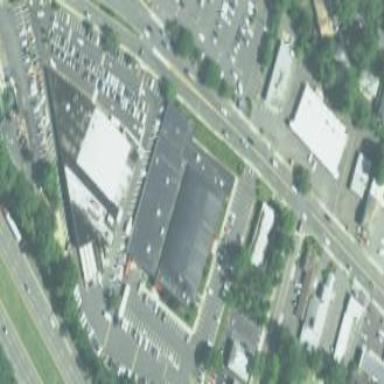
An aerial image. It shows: Building.